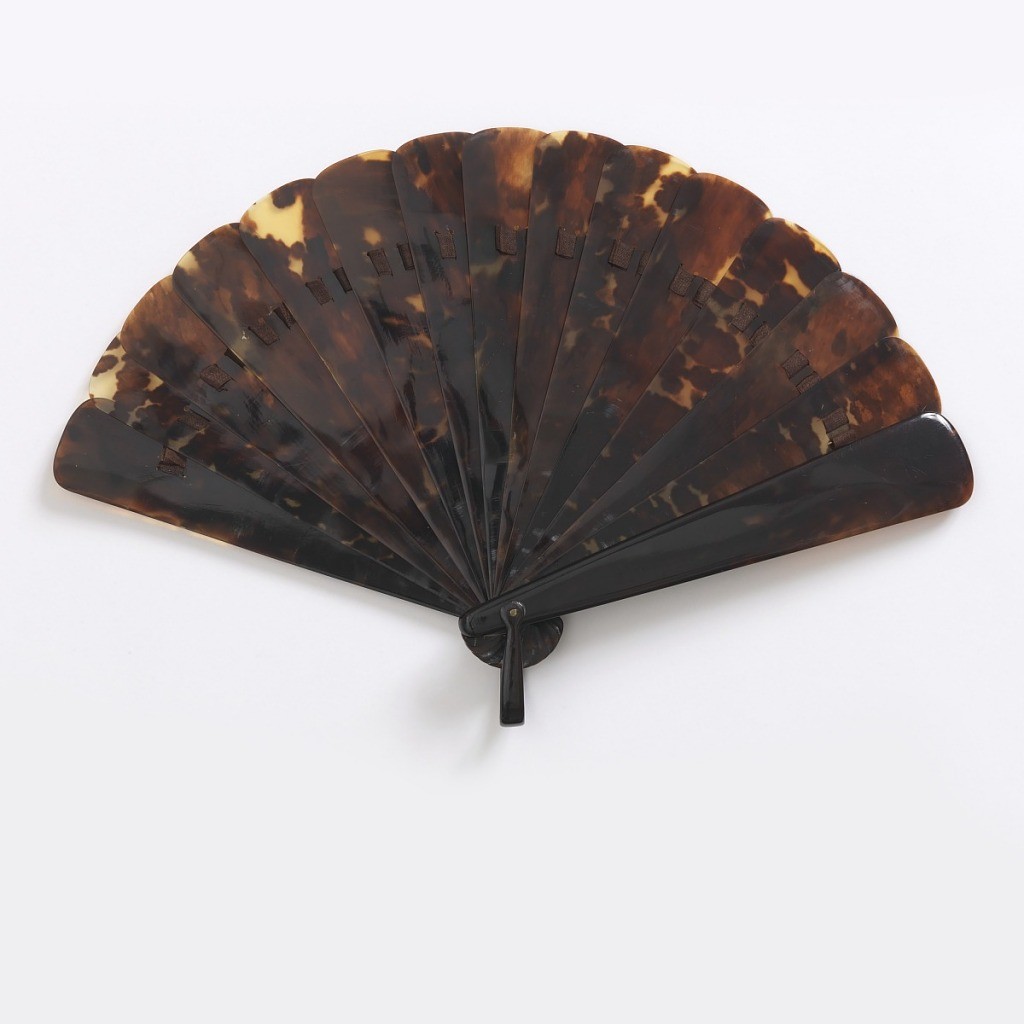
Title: Brisé fan
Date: ca. 1875
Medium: Tortoise shell sticks and bail, silk ribbon
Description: Brisé fan. tortoise shell sticks connected with brown ribbon; tortoise shell bail. In box with tan paper tooled in gilt.